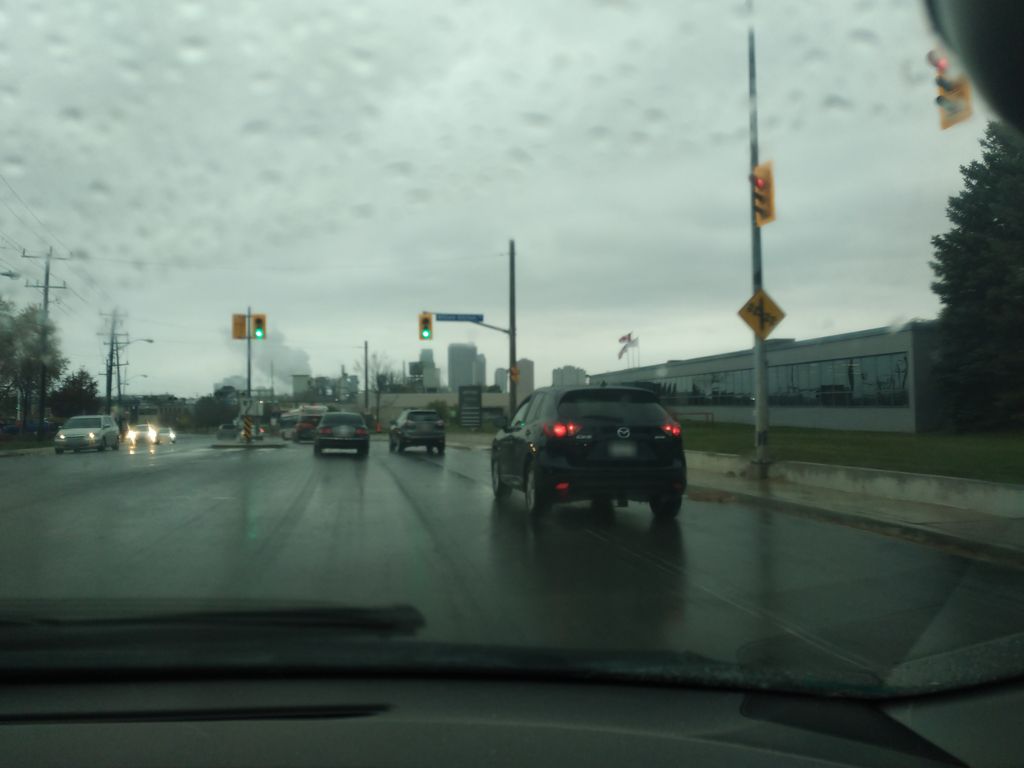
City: toronto